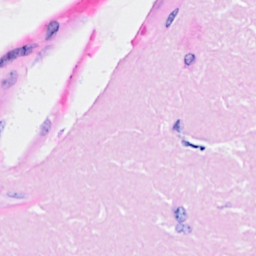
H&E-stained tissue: Breast